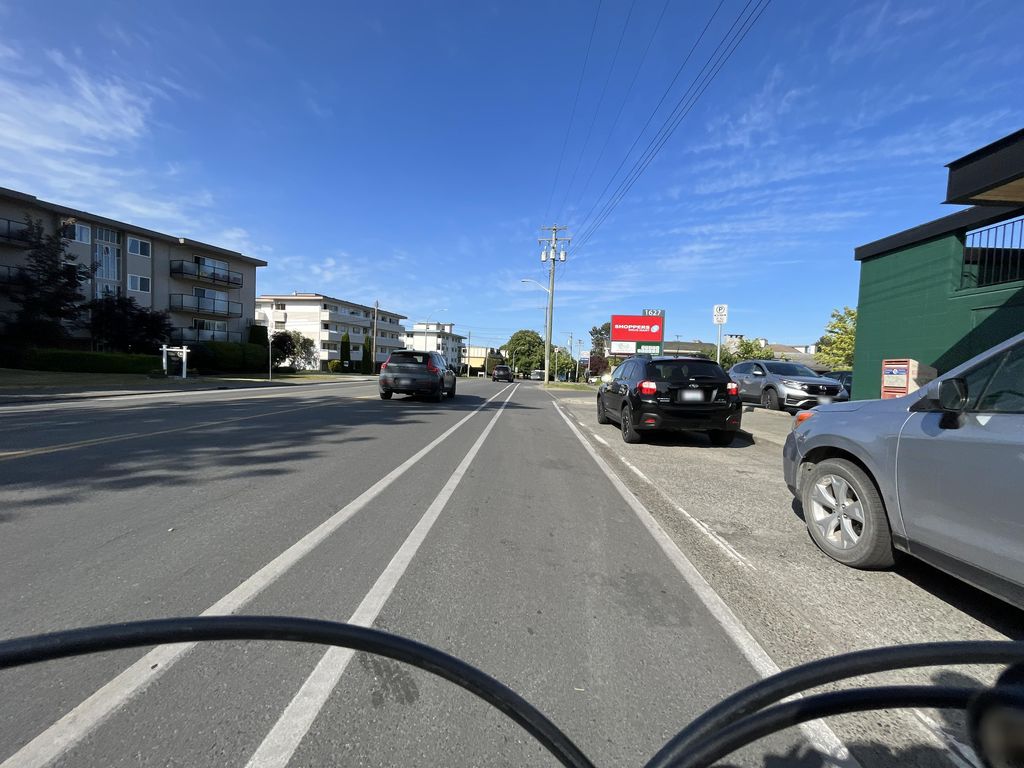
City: victoria